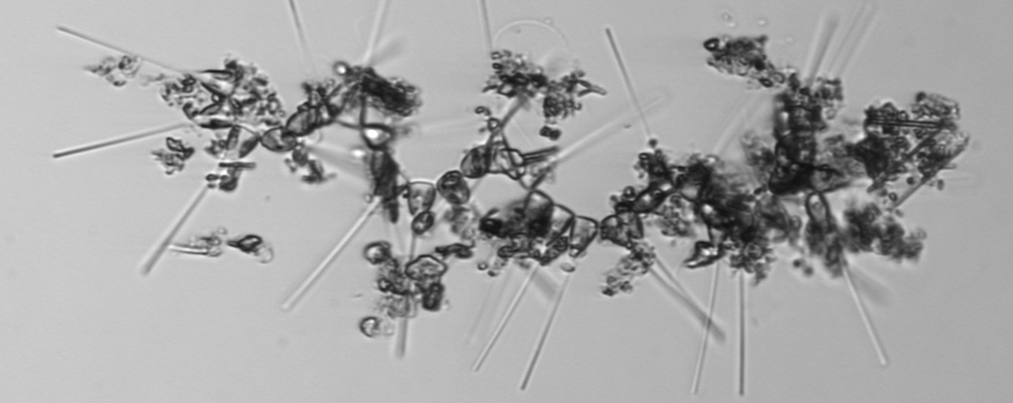
Label: Asterionellopsis_glacialis